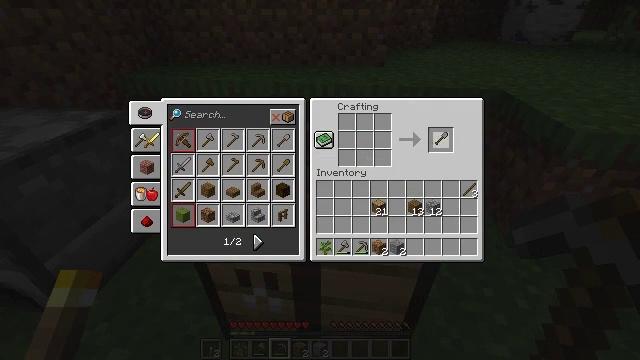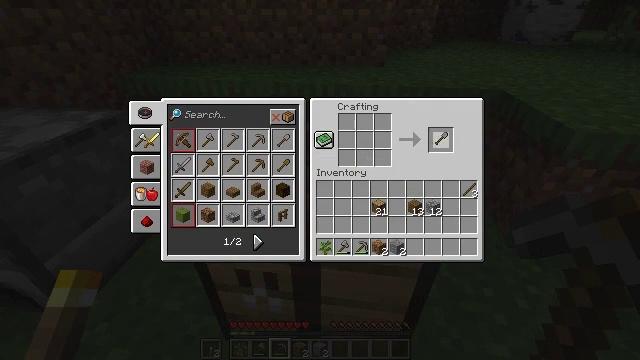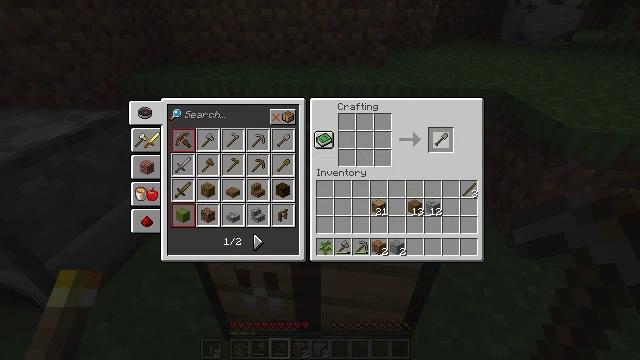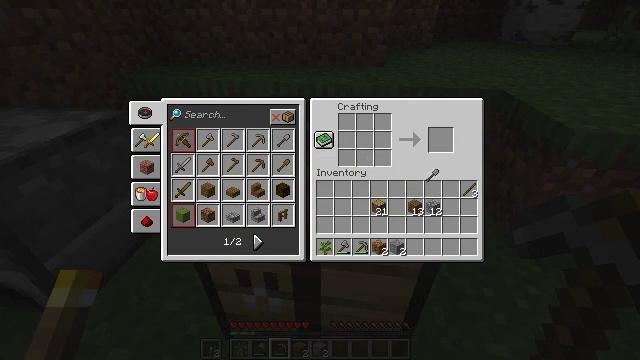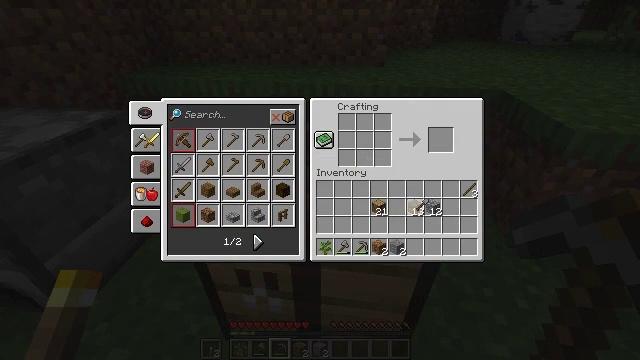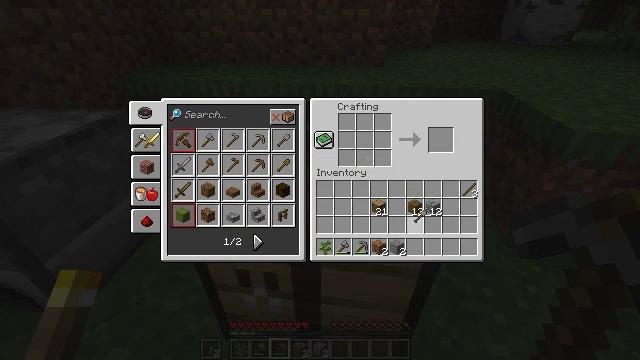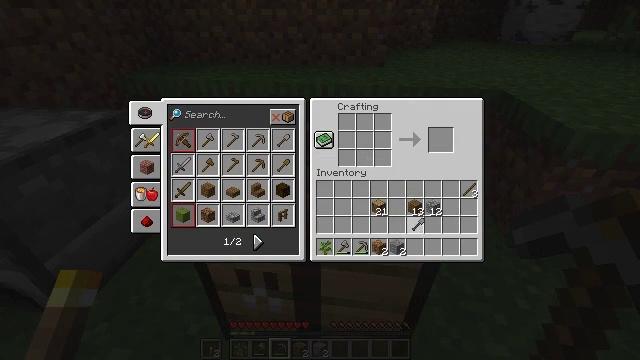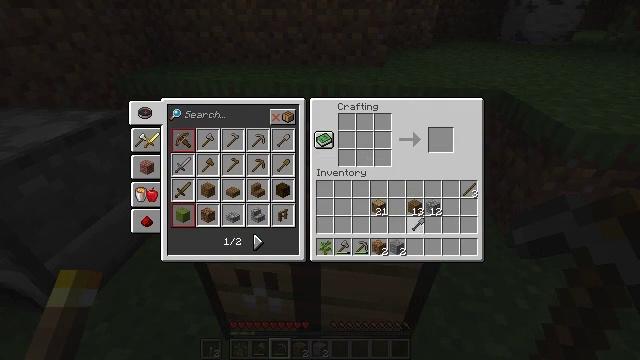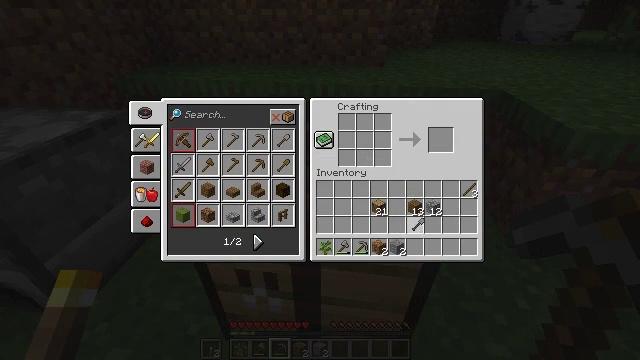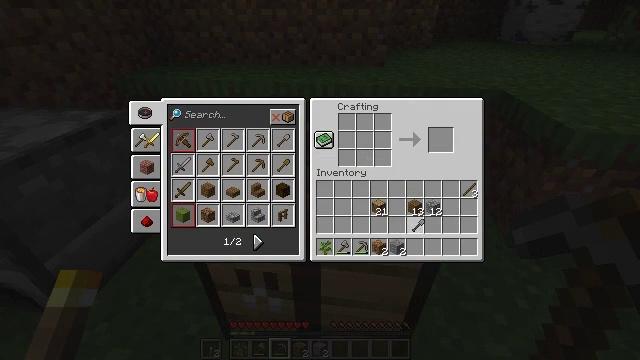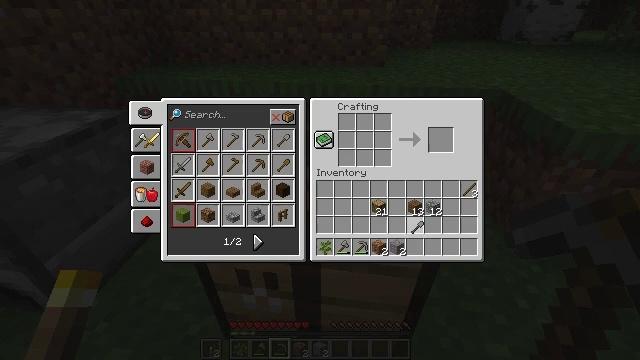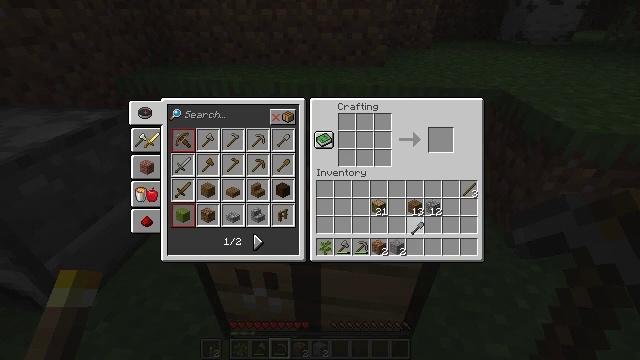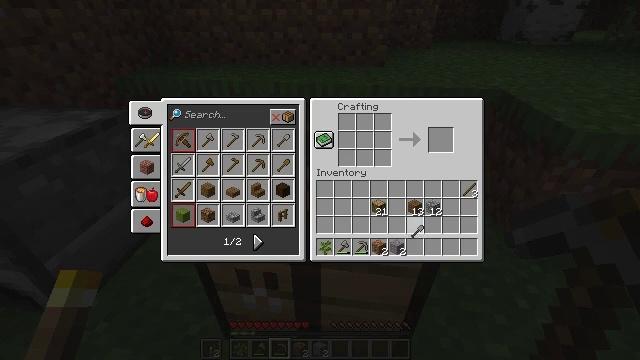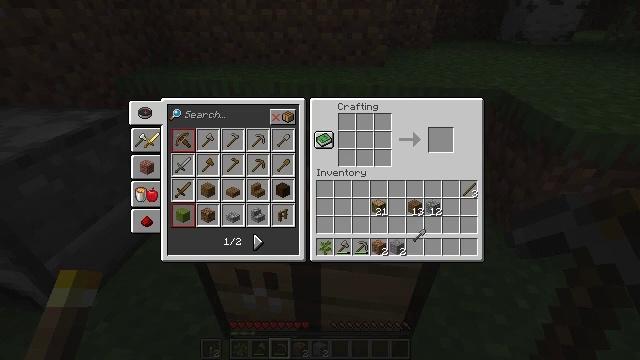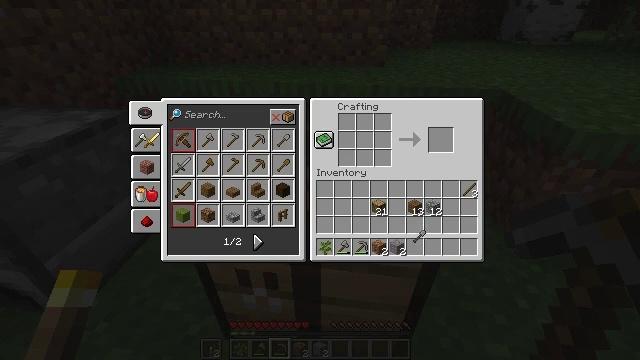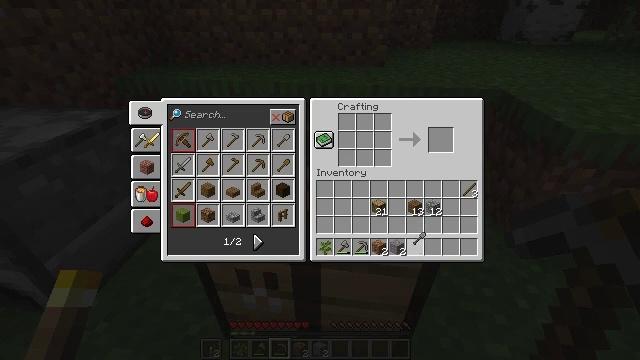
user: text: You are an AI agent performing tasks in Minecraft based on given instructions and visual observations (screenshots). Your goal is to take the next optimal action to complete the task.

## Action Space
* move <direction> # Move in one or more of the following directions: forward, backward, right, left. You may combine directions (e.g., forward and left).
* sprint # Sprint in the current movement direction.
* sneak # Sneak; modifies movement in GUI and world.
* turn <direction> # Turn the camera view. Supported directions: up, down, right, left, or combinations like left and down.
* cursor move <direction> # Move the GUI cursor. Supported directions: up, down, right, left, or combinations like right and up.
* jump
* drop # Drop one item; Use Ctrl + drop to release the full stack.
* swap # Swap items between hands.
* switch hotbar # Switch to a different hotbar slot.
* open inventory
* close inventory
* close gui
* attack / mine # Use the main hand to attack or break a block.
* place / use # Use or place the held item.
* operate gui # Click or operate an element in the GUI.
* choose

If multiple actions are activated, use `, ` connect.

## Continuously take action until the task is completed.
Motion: motion action
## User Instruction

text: Open the inventory and craft sticks.
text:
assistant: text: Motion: attack / mine
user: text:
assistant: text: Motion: no_op
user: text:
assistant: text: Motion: turn down
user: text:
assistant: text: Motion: turn down
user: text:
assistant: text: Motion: no_op
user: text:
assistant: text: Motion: no_op
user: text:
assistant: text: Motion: no_op
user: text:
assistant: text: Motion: no_op
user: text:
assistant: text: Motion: no_op
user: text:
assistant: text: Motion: no_op
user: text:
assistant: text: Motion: no_op
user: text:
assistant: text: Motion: no_op
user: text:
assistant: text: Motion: no_op
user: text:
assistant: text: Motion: no_op
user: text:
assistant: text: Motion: no_op
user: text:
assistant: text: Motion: no_op
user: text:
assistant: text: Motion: no_op
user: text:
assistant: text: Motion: no_op
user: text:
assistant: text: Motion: no_op
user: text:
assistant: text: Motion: no_op
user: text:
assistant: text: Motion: turn left
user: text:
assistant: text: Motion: no_op
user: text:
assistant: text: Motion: no_op
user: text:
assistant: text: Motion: no_op
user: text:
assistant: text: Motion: no_op
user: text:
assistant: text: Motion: no_op
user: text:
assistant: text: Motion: no_op
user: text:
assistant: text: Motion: no_op
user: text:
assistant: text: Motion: attack / mine
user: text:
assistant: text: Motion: attack / mine